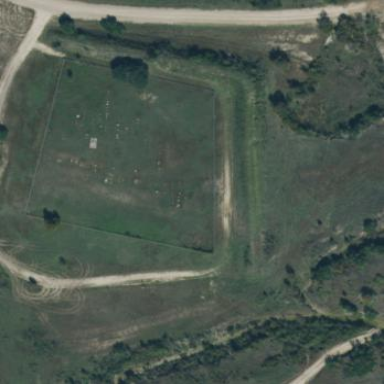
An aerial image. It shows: Grave yard.